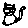
Label: cat